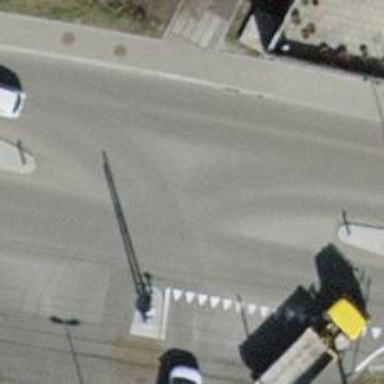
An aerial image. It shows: Road with traffic signals.